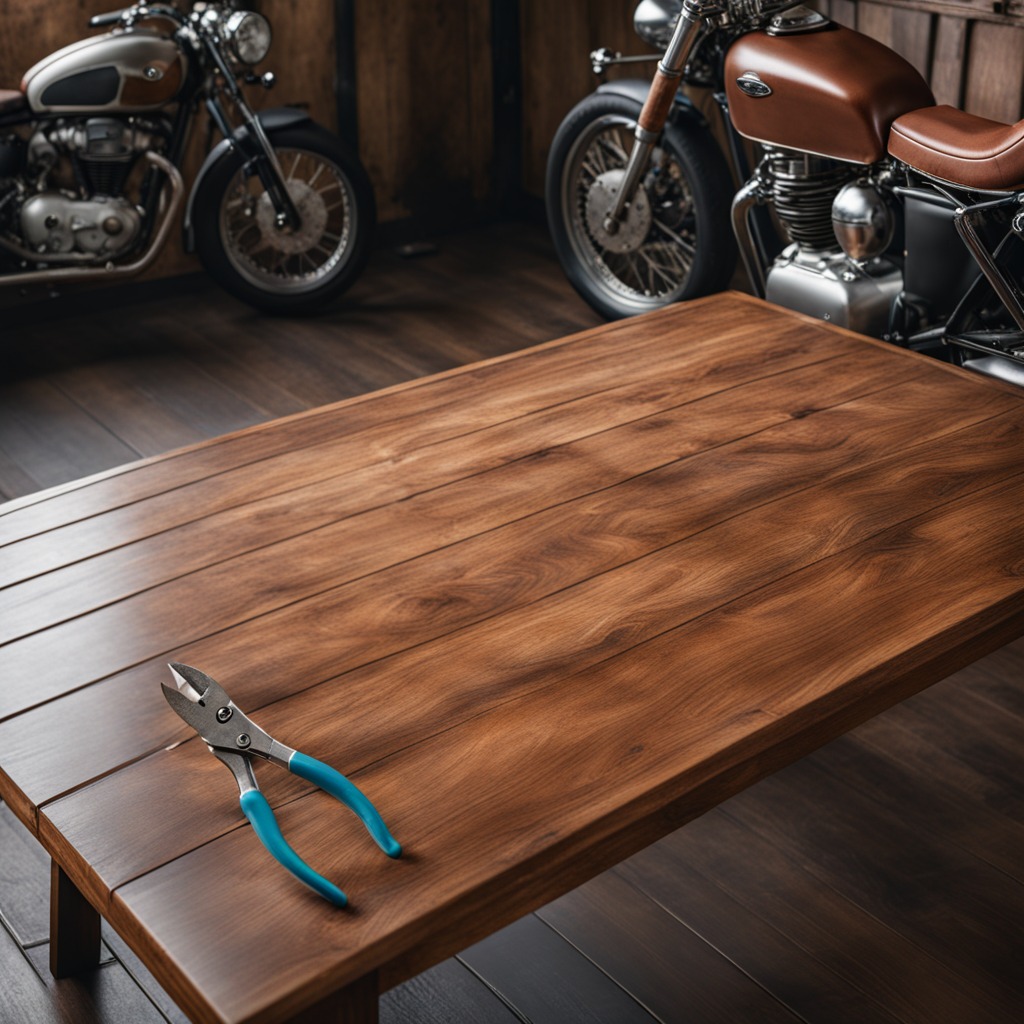
A plier is lying on an oil-spilled wooden table in a vintage motorcycle garage.